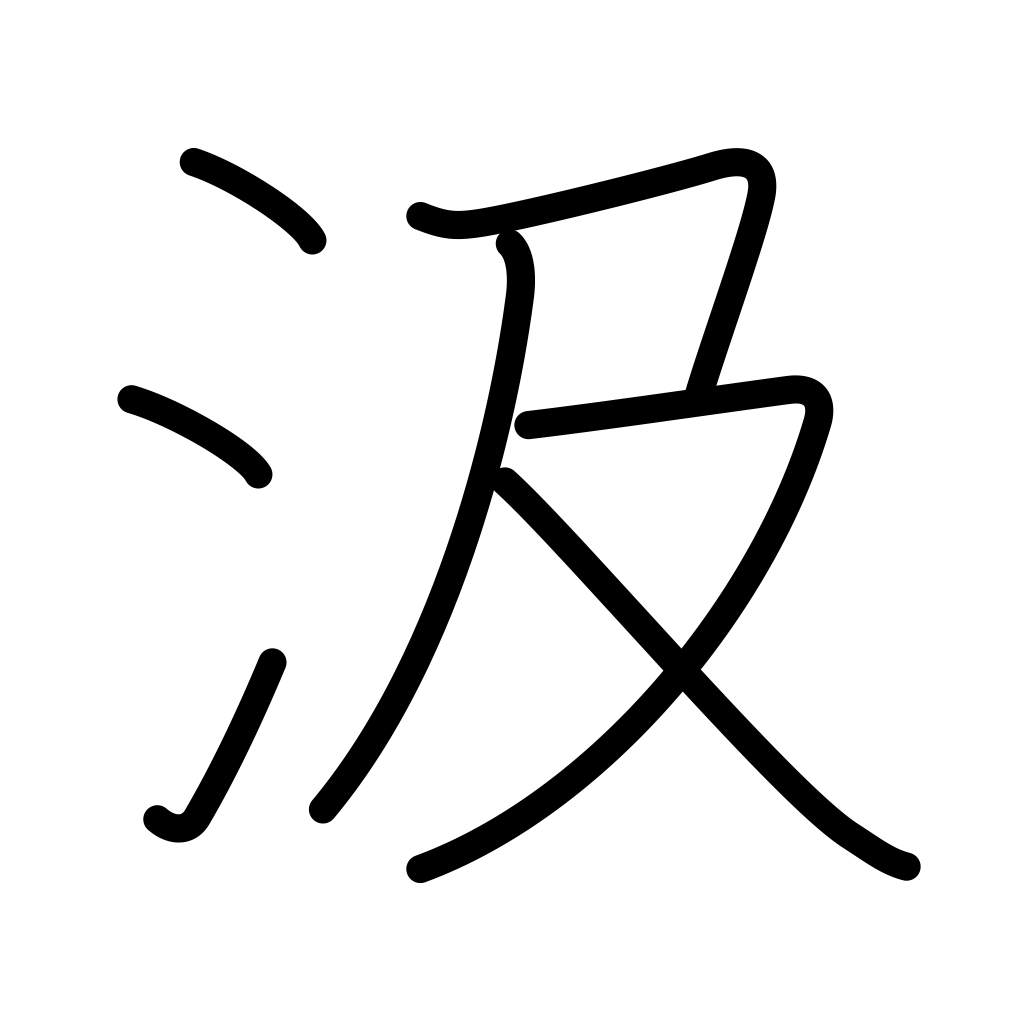
Meaning: ladle, scoop, pump